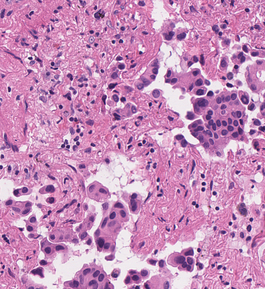
Tumor epithelial tissue: yes
Tumor-associated stroma tissue: yes
Normal tissue: no